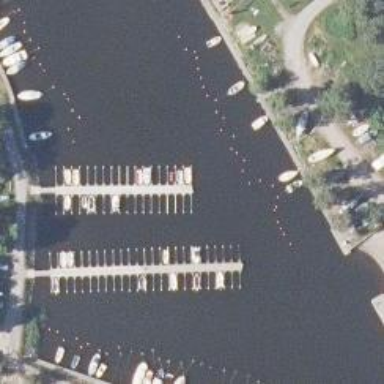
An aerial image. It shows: Pier with mooring facilities.